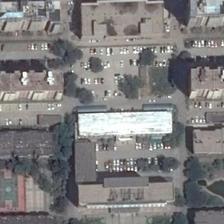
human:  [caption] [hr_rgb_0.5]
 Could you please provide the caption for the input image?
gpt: many cars are parked next to some large buildings .

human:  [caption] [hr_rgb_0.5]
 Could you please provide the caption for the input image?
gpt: each buildings is parked full of cars and a playground situates in the corner .

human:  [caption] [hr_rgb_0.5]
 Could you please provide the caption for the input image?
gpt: some buildings with many cars parked next to them are interspersed by some green trees .

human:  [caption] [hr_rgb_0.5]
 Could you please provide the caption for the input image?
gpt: a white tall building and many cars surrounded .

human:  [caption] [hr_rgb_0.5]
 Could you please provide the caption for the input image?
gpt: a basketball field is surrounded by trees and houses .